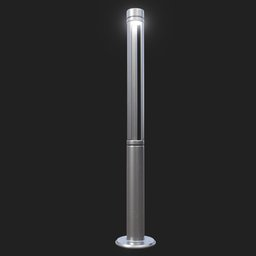
Label: lighting